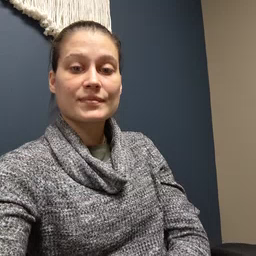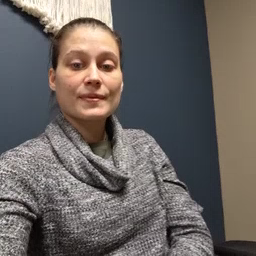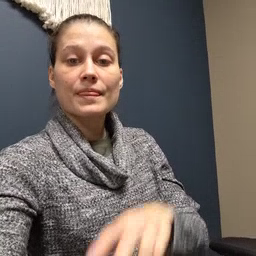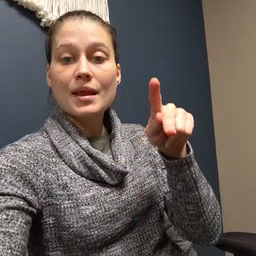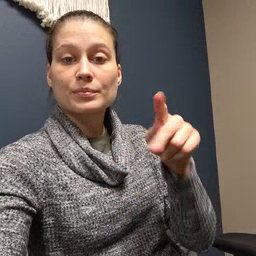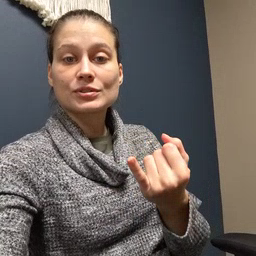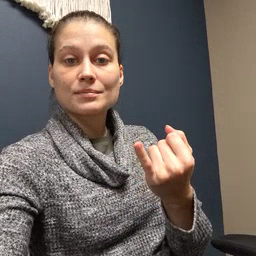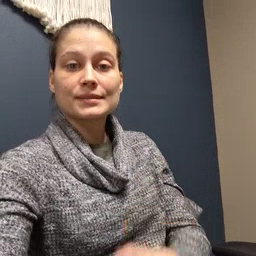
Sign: pajamas